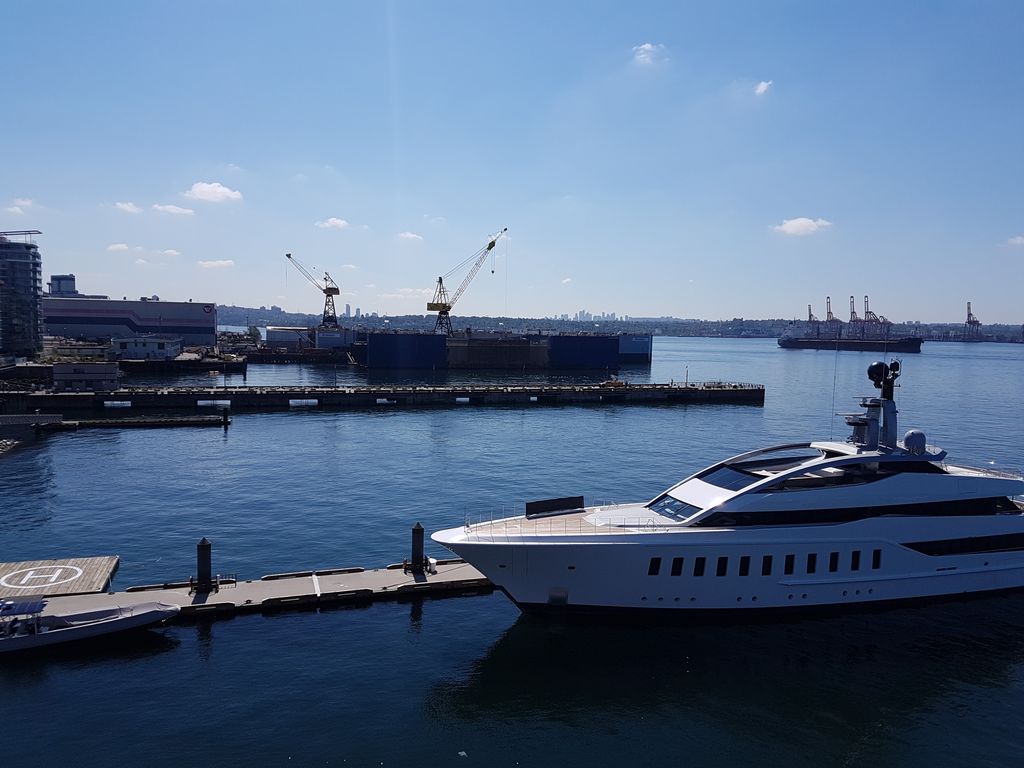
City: vancouver